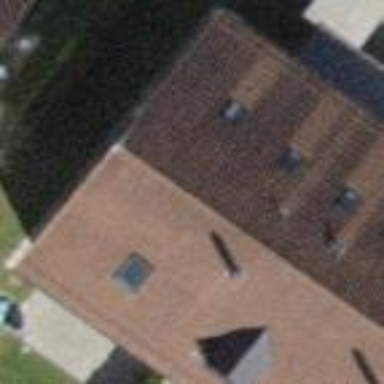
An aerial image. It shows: Terrace building with tiled roof.